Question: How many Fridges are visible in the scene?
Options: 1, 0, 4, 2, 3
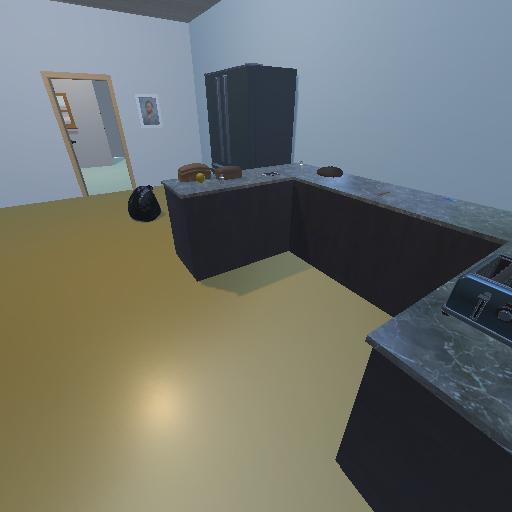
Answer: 1